Question: I'm learning to build a simple MERN application to take user data and upload it to a mongoDB collection, and I can't seem to figure out why I'm receiving a 400 BAD REQUEST error when attempting to post the user data. It's currently being run on local server. I'm currently unable to find a post that directly solves my particular issue.
Here is my data.js for the data schema:
'''
const mongoose = require("mongoose");
const Schema = mongoose.Schema;
const data = new Schema(
{
x: Number,
y: Number,
z: Number,
r: Number,
g: Number,
b: Number
},
{ collection: "cube" }
);
module.exports = mongoose.model("data", DataSchema);
'''
My server.js backend:
'''
// JavaScript source code
const mongoose = require("mongoose");
const express = require("express");
const bodyParser = require("body-parser");
const logger = require("morgan");
const Data = require("./data");
const cors = require("cors");
const API_PORT = 3000;
const app = express();
const router = express.Router();
//MongoDB database
const dbRoute = "mongodb+srv://testuser:testuserpw@alexcluster-alfjn.mongodb.net/test?retryWrites=true";
mongoose.connect(
dbRoute,
{ useNewUrlParser:true }
);
let db = mongoose.connection;
db.once("open", () => console.log("Connected to database"));
db.on("error", console.error.bind(console, "MongoDB connection error:"));
// bodyParser, parses the request body to be a readable json format
app.use(bodyParser.urlencoded({ extended: false }));
app.use(bodyParser.json());
app.use(logger("dev"));
//this is our add method
//add method to add data into database
router.post ("/putData", (req, res) => {
let data = new Data(req.body);
data.save()
.then(data => {
res.json('Values added successfully');
})
.catch(err => {
res.status(400).send("unable to save to database");
});
});
app.use("/api", router);
app.use(express.json());
app.listen(API_PORT, () => console.log('Listening on port ${API_PORT}'));
'''
And finally my App.js frontend:
'''
import React, { Component } from "react";
import axios from "axios";
class App extends Component {
state = {
x: 0,
y: 0,
z: 0,
r: 0,
g: 0,
b: 0
};
addData = (xVal, yVal, zVal, rVal, gVal, bVal) => {
axios.post("http://localhost:3000/api/putData", {
x: xVal,
y: yVal,
z: zVal,
r: rVal,
g: gVal,
b: bVal
})
.then(response => {
console.log(response)
})
.catch(error => {
console.log(error.response)
});
// reset state
// this.setState({
// x: 0,
// y: 0,
// z: 0,
// r: 0,
// g: 0,
// b: 0
// })
};
//UI
render(){
return (
<div>
<ul>
<p> Please enter all applicables values for x, y, z, and r, g, b. </p>
</ul>
<div>
<label> X </label>
<input type="number" min="0" max="360" onChange={e => this.setState({x: e.target.value})} placeholder="0" style={{width:"40px"}} />
<label> Y </label>
<input type="number" min="0" max="360" onChange={e => this.setState({y: e.target.value})} placeholder="0" style={{width:"40px"}} />
<label> Z </label>
<input type="number" min="0" max="360" onChange={e => this.setState({z: e.target.value})} placeholder="0" style={{width:"40px"}} />
<label> R </label>
<input type="number" min="0" max="255" onChange={e => this.setState({r: e.target.value})} placeholder="0" style={{width:"40px"}} />
<label> G </label>
<input type="number" min="0" max="255" onChange={e => this.setState({g: e.target.value})} placeholder="0" style={{width:"40px"}} />
<label> B </label>
<input type="number" min="0" max="255" onChange={e => this.setState({b: e.target.value})} placeholder="0" style={{width:"40px"}} />
<button onClick={() => this.addData(this.state.x, this.state.y, this.state.z, this.state.r, this.state.g, this.state.b)}>
Add
</button>
</div>
</div>
);
}
}
export default App;
'''
According to the console in Google Chrome, this is where I receive the error:
[
I'm currently unsure why I'm receiving this error, where the culprit lies and what I can do to fix it.
EDIT1: Edited with the error message.
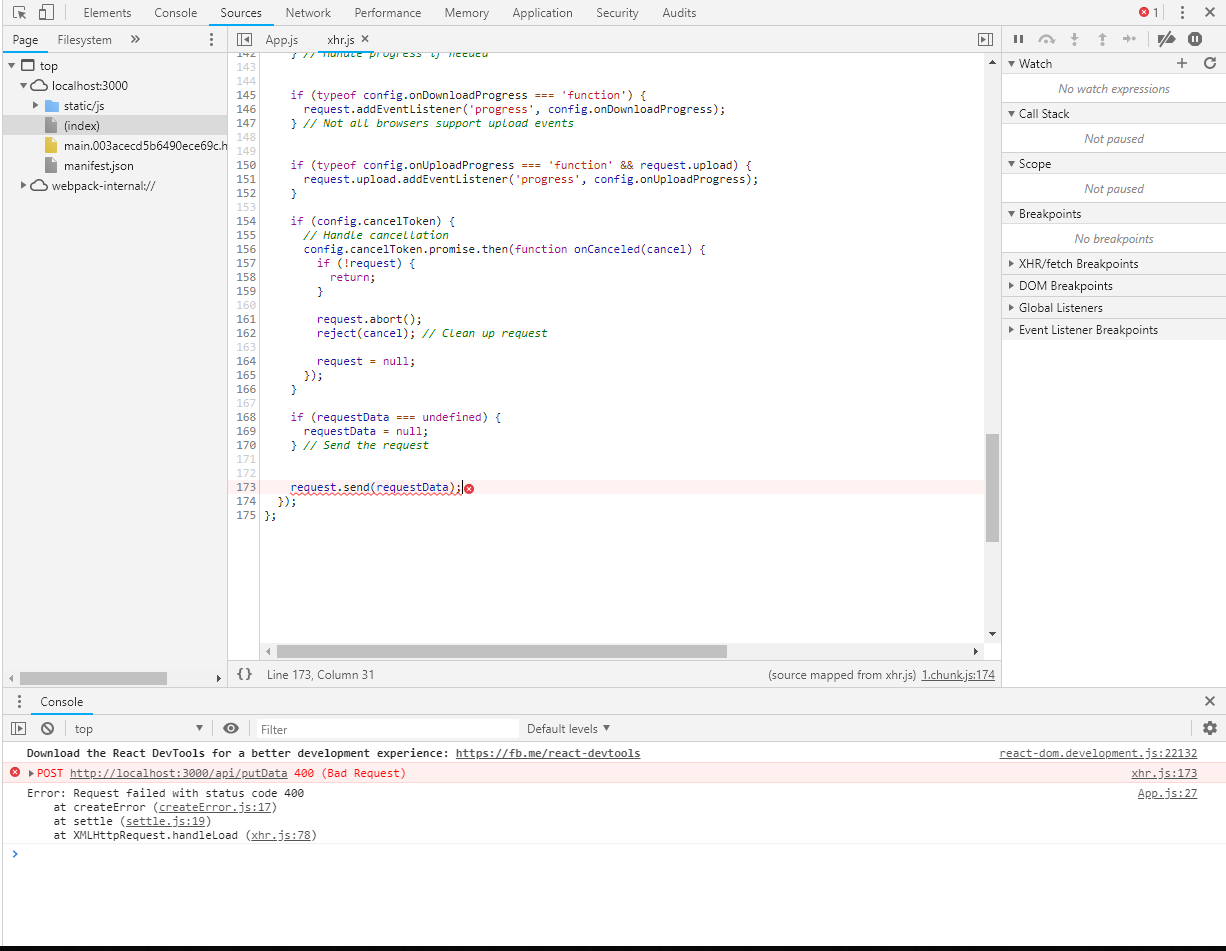
Answer: There were two main problems that are preventing your code from working:
You're not exporting your Schema from data.js properly:
Change your module.exports from
'''
module.exports = mongoose.model("data", DataSchema);
'''
to
'''
module.exports = mongoose.model("data", data);
'''
You are referencing the schema as data here 'const data = new Schema(...)'.
As well you are also getting a CORS error because you have not used it in your server.js. You need to add:
'''
app.use(cors());
app.options('*', cors());
'''
To your server.js file above:
'''
// bodyParser, parses the request body to be a readable json format
app.use(bodyParser.urlencoded({ extended: false }));
'''
That got it working on my localhost. However, I would highly advise against using that setup in a production environment. Check out the CORS module for more setup options:
<URL>